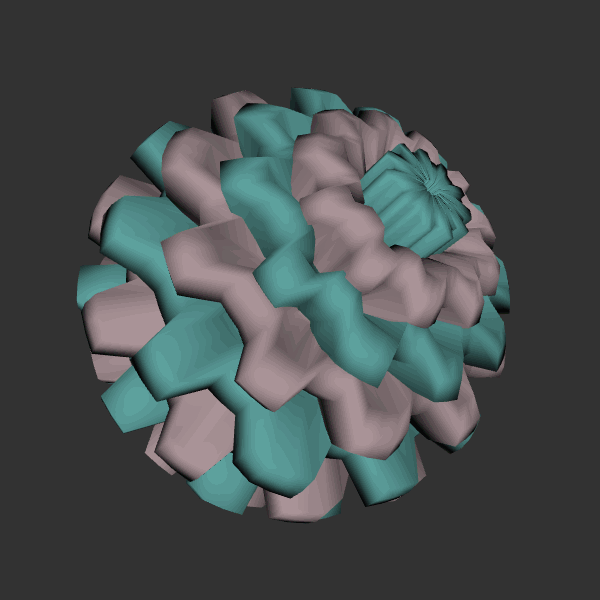
Background: dark